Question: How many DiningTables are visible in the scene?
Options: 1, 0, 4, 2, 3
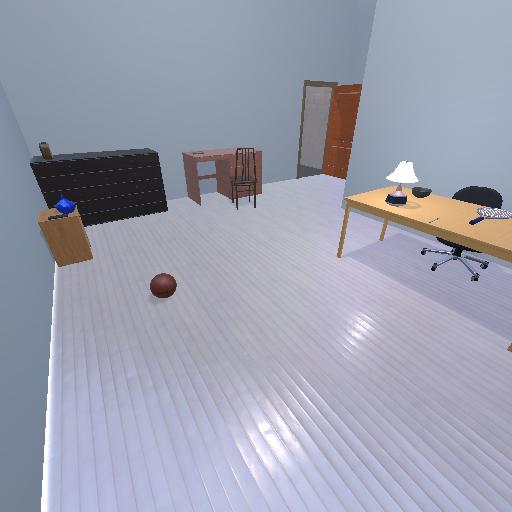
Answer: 1